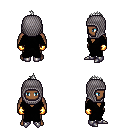
a pixel art fantasy rpg character, male body template, human, dark skin, black robe, metal pants, white mohawk hairstyle, chain hood, gold gloves, metal boots, four views (front, back, left, right), 2x2 character sprite sheet, small pixel art, hard edges, no anti-aliasing